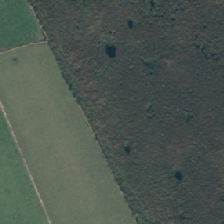
Land cover: herbaceous_freshwater_vege